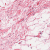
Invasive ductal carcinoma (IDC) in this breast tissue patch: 0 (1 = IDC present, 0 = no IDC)